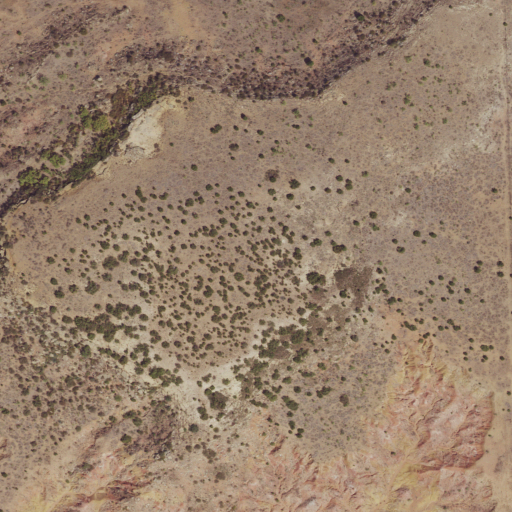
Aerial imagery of mountain in Texas named Bunker Hill containing shrub and grassland